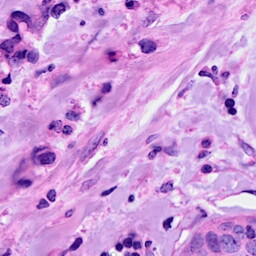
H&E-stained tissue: Breast